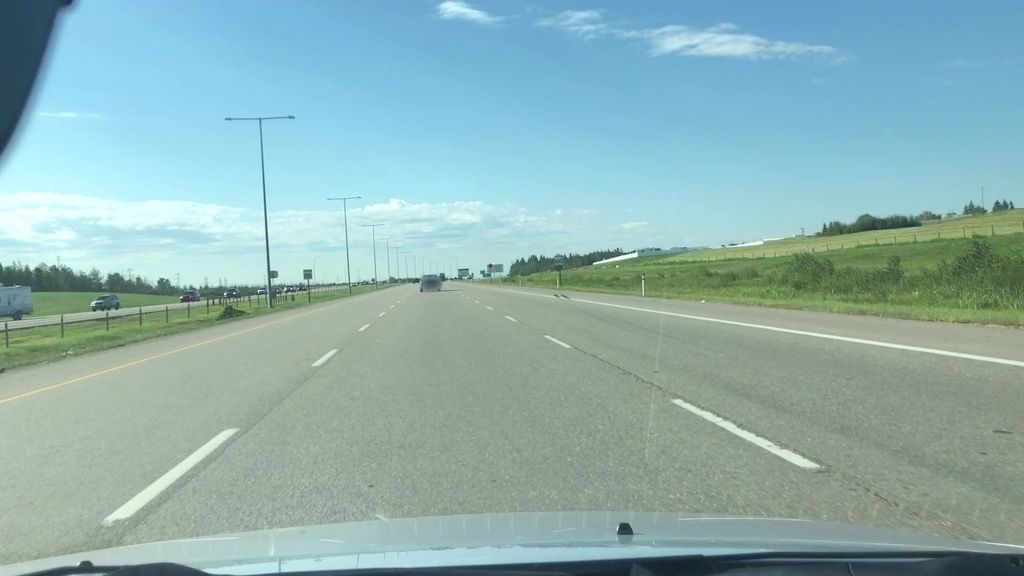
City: edmonton